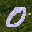
Label: 0